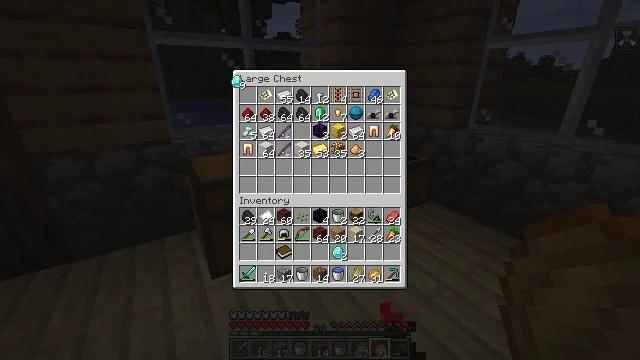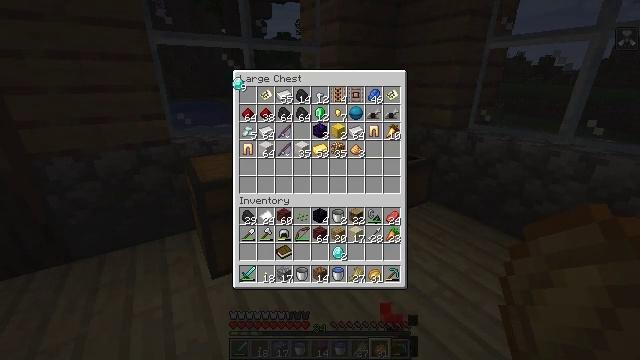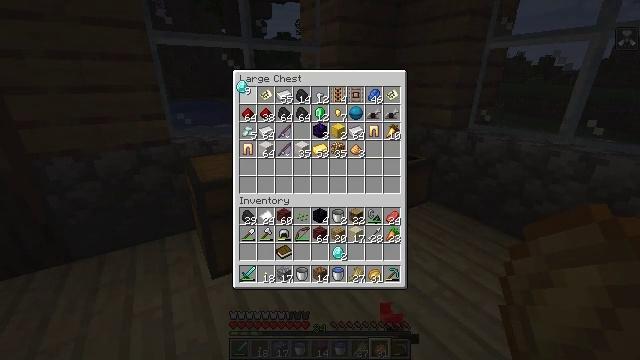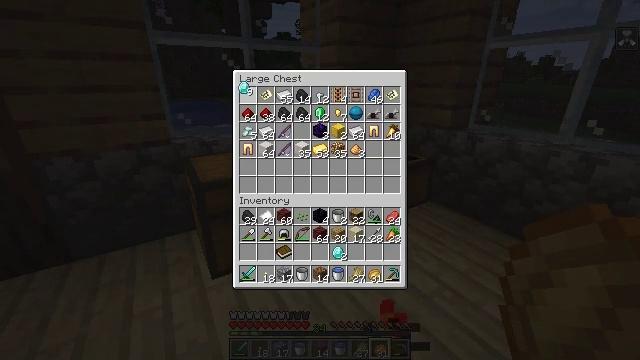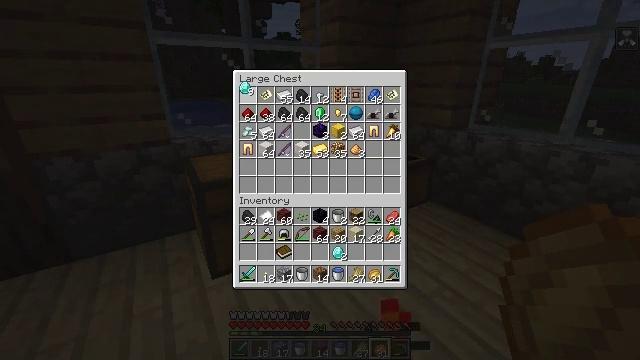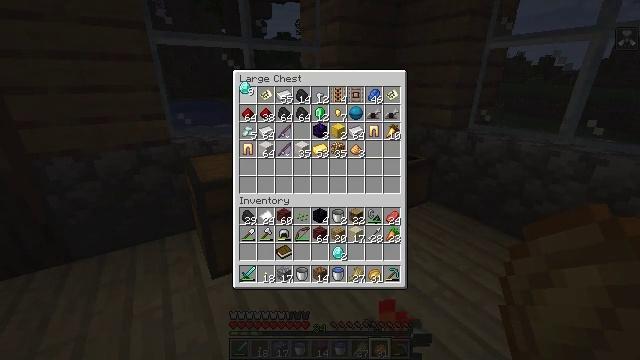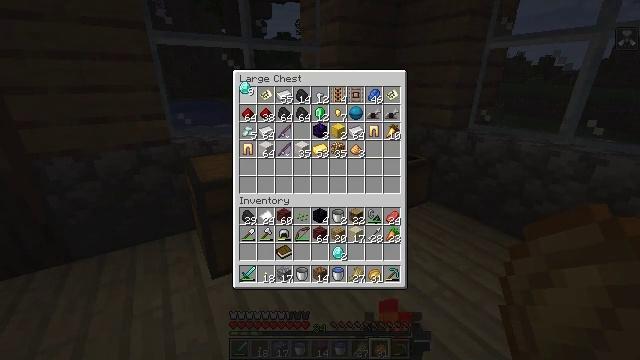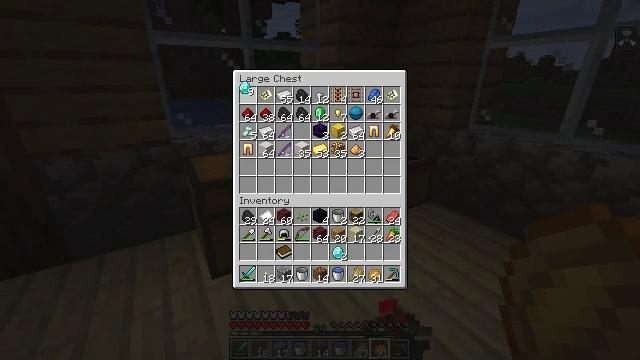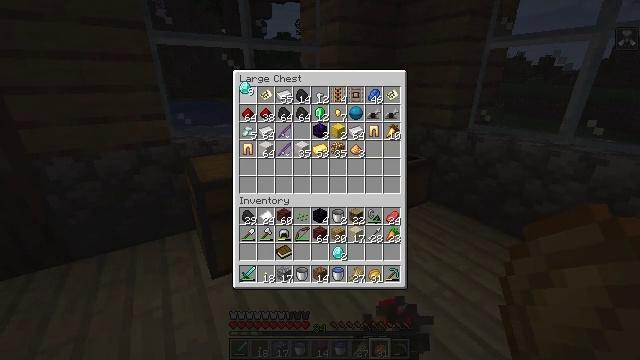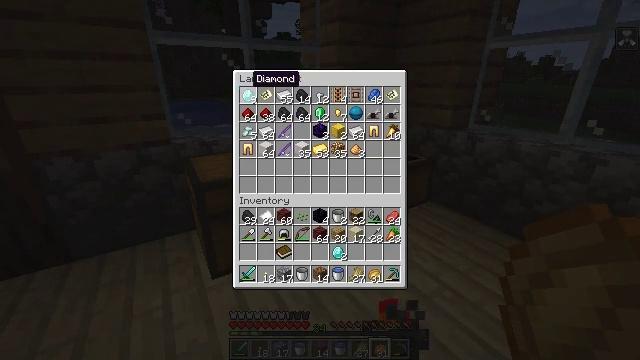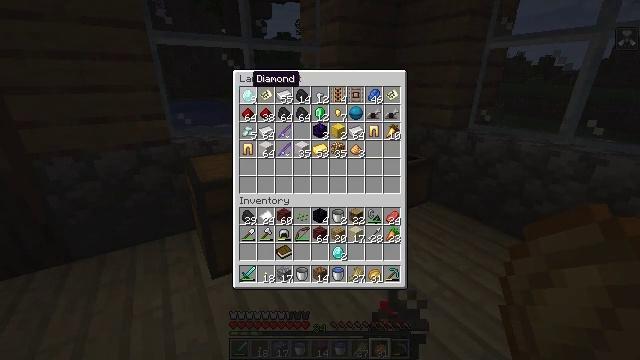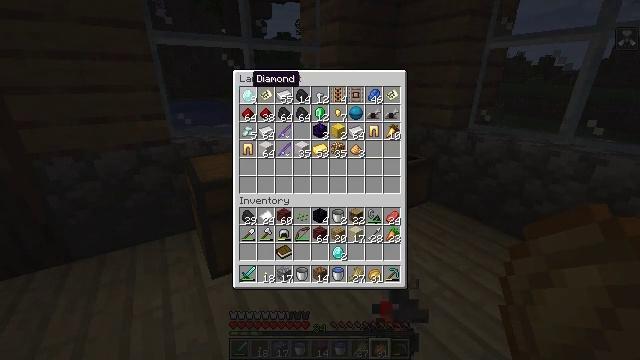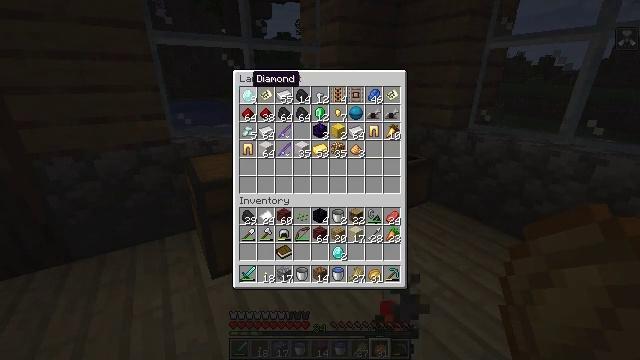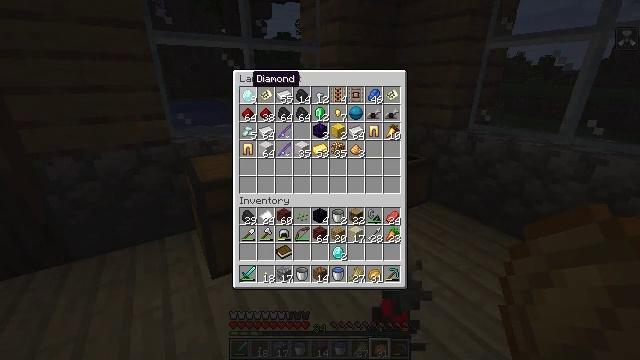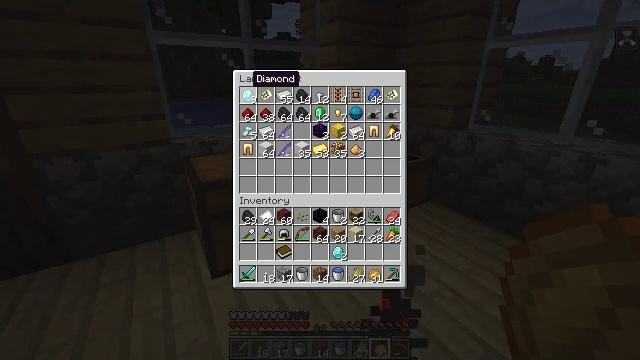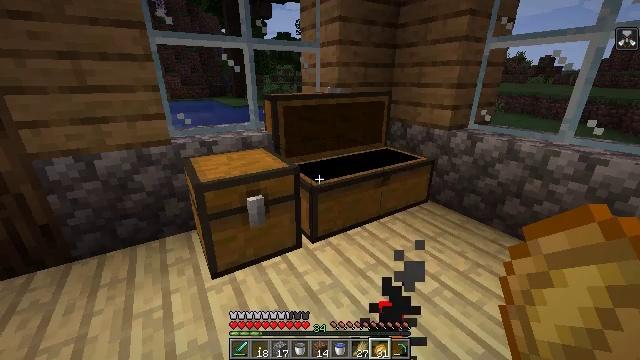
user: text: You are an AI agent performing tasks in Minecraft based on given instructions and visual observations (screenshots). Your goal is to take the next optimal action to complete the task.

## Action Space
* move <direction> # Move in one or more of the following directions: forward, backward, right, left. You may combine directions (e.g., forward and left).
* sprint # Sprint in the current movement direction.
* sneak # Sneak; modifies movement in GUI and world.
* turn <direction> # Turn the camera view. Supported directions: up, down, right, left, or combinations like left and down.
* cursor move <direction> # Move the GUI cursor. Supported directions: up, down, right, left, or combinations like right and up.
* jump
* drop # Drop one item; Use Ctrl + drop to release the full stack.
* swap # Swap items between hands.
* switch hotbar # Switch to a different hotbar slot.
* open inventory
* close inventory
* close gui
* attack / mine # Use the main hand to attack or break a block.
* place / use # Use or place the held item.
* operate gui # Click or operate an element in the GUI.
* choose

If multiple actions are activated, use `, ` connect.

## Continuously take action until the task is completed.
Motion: motion action
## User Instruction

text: Make sure you have the right materials to craft an enchanting table.
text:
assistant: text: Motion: no_op
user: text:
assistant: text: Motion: no_op
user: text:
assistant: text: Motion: no_op
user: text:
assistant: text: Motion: no_op
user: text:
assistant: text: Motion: no_op
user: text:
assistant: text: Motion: operate gui
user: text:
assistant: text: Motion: operate gui
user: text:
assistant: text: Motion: operate gui
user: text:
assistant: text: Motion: no_op
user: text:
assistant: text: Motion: no_op
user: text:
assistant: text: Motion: no_op
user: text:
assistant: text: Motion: no_op
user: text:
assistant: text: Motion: no_op
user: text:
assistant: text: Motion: no_op
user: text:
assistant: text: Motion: no_op
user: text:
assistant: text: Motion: close gui
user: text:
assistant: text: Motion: open inventory
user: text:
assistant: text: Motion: turn left and down, open inventory
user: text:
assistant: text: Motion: turn left and down
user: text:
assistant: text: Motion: move forward, turn left
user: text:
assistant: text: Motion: move forward, turn left and up
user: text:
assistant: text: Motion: move forward, turn left and up
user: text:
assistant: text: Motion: move forward, turn left and up
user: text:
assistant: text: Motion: move forward, turn left
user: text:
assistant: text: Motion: move forward
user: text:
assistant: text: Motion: move forward
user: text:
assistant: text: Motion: move forward
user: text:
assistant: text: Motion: move forward
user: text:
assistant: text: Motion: move forward, turn right
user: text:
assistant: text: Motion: move forward, turn right